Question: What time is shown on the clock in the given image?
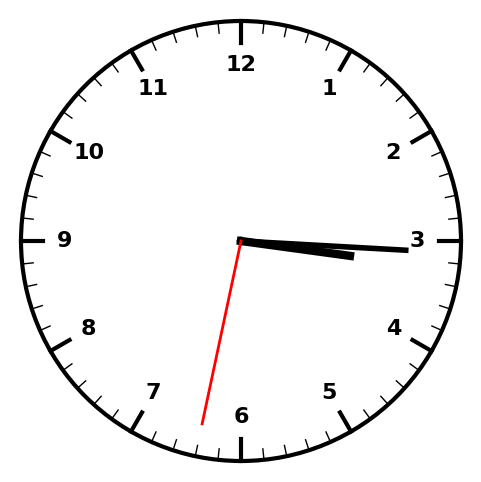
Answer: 03:15:32